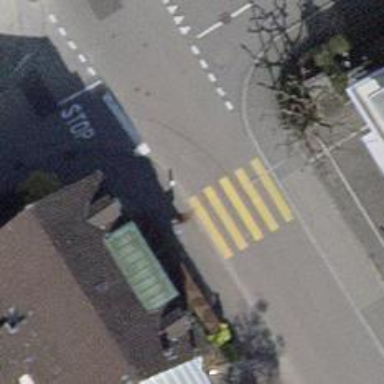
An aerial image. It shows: Kerb serving as barrier.